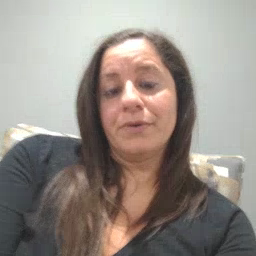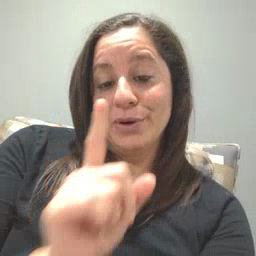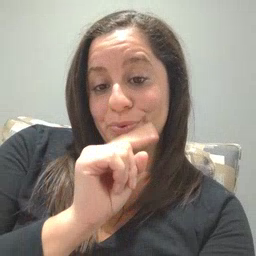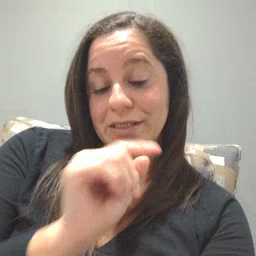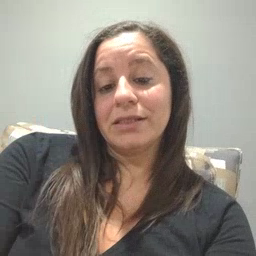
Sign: pretend